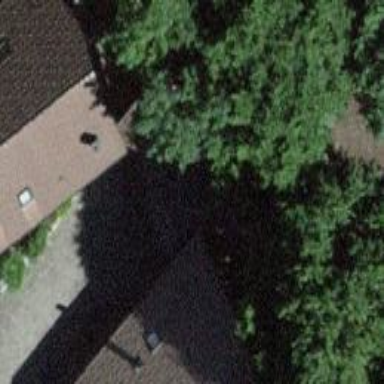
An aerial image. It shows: Group of garages.